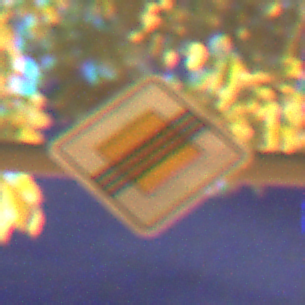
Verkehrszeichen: EndeVorfahrtsstrasse
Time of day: Night
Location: Outdoor (Urban)
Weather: PartlyCloudy
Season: NotSpecified
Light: Artificial